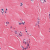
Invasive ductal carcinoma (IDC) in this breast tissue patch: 0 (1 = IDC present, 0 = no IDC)